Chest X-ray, PA view. Patient: 70 years old, sex M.
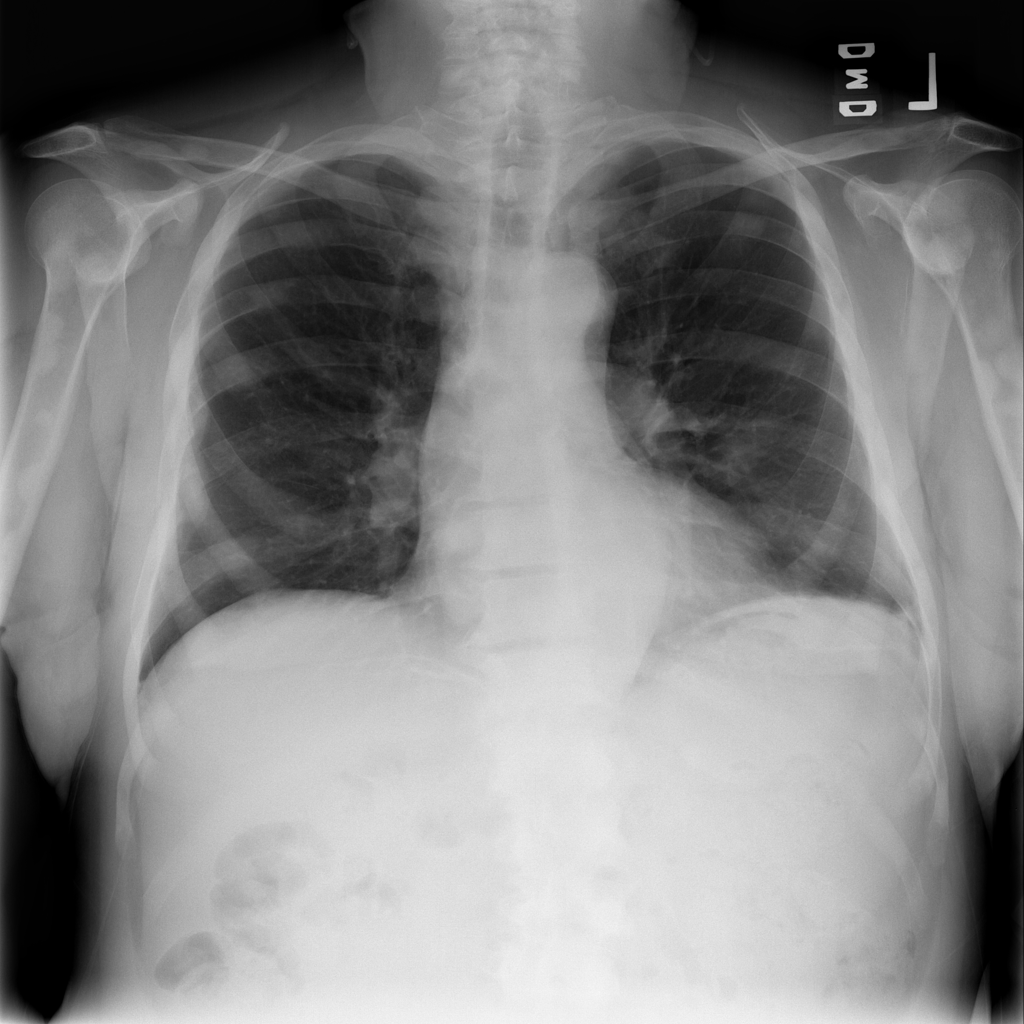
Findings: No Finding